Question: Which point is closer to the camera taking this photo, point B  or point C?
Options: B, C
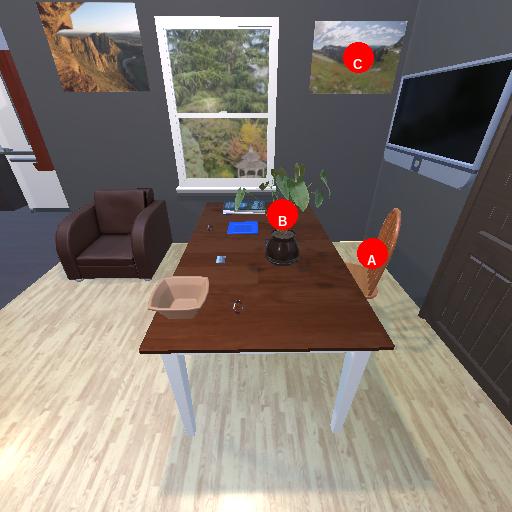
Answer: B